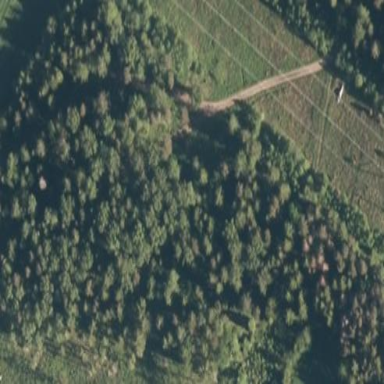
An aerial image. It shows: Scrub area designated for logging.